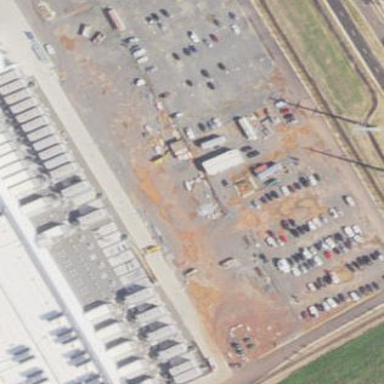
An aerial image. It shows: Data center building.